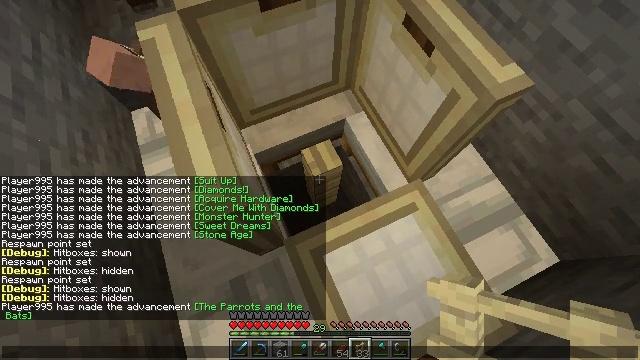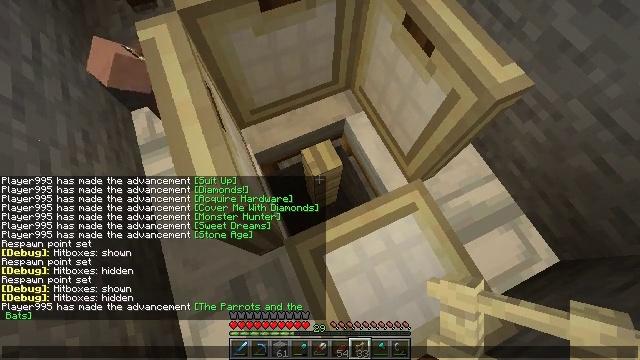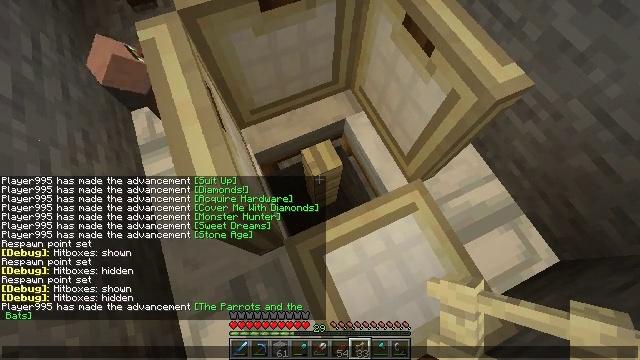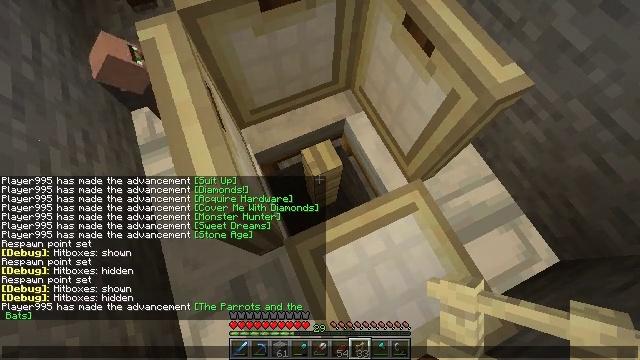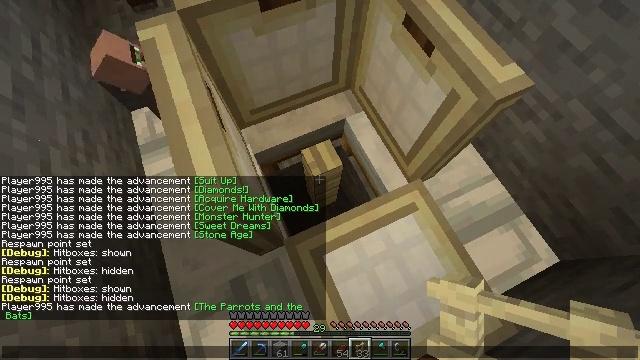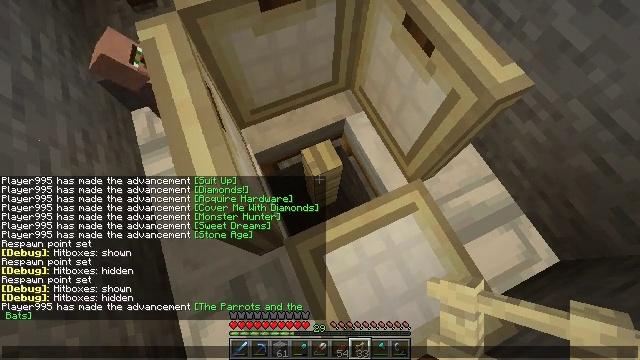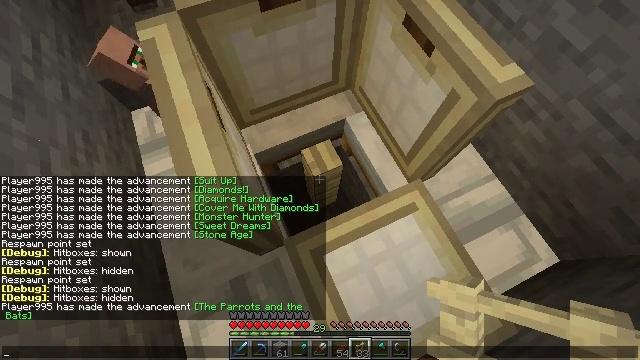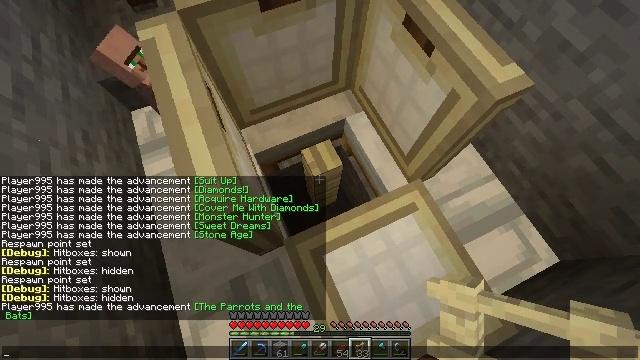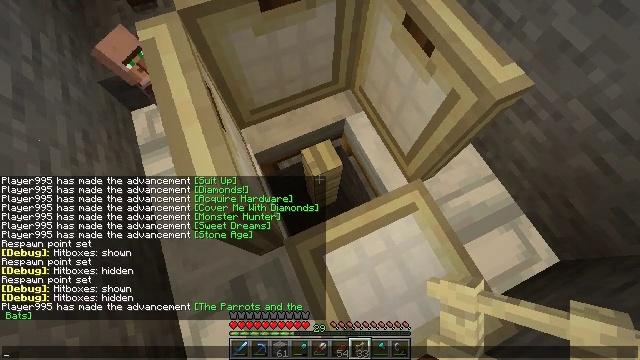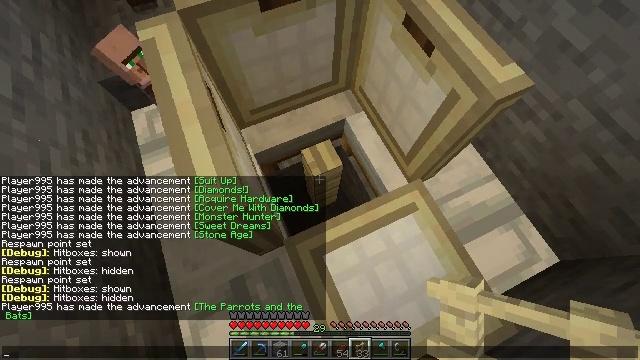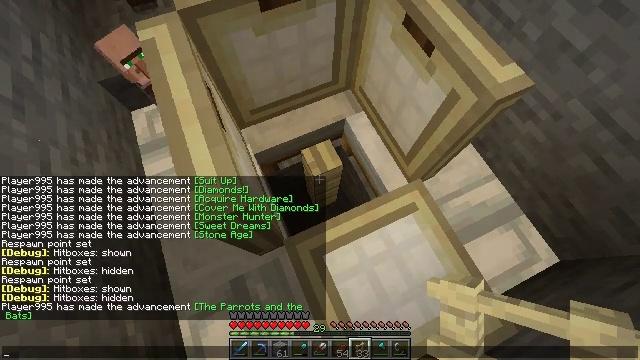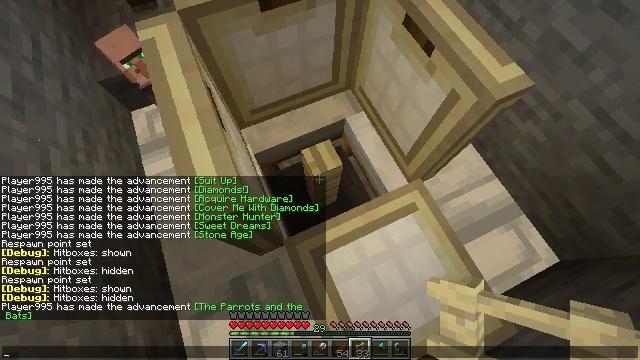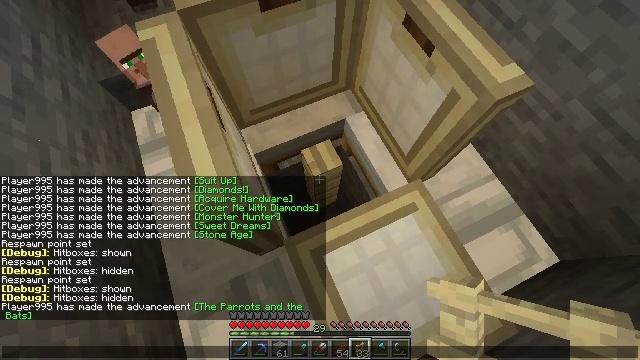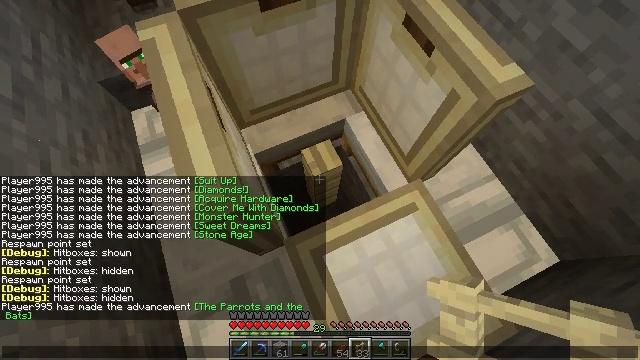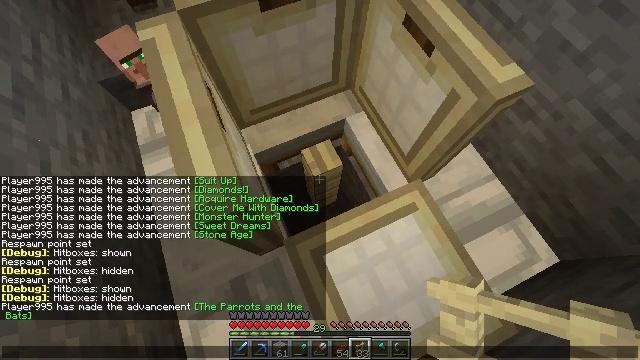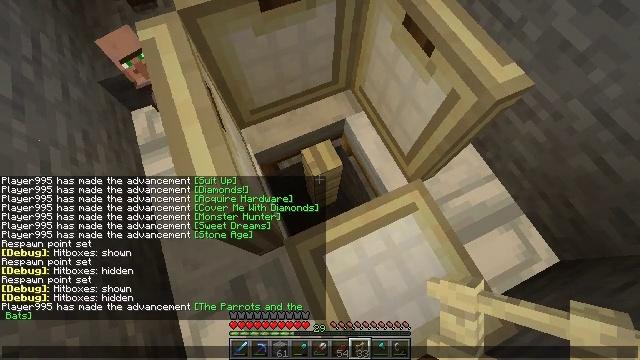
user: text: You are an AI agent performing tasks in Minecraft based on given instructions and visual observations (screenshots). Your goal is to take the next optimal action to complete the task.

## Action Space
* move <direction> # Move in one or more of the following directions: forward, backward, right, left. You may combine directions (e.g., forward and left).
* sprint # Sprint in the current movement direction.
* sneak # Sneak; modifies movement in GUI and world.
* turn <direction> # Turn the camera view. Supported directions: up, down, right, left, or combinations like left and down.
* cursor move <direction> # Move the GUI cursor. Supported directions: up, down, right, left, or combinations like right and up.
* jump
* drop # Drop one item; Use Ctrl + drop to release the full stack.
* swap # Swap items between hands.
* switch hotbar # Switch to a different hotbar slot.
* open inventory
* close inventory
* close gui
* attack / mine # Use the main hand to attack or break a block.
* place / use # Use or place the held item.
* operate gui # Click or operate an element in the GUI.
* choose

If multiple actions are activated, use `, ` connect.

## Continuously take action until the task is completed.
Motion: motion action
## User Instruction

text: Break the birch fence.
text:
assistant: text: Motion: no_op
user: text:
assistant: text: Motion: no_op
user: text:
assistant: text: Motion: no_op
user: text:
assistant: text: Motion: no_op
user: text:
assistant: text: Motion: no_op
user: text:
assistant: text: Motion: no_op
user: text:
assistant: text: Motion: no_op
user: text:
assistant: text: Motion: no_op
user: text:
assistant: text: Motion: no_op
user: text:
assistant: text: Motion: no_op
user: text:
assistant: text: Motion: no_op
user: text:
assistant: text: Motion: no_op
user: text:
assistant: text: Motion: no_op
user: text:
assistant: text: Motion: no_op
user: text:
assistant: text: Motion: no_op
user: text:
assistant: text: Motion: no_op
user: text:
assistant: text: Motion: no_op
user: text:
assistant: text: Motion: no_op
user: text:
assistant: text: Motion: no_op
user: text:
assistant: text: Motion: no_op
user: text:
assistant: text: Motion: no_op
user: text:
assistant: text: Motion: no_op
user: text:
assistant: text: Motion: no_op
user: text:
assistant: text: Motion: no_op
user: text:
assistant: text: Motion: no_op
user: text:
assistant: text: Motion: no_op
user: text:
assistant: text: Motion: no_op
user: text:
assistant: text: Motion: no_op
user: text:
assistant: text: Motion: no_op
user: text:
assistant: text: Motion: no_op